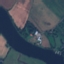
Label: River